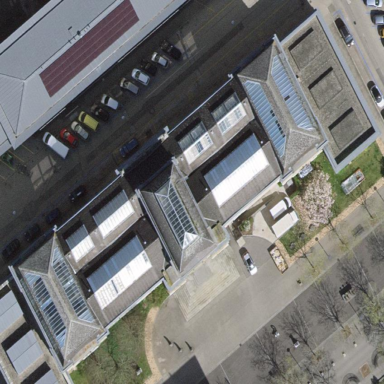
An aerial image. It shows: Museum housed in building.